Question: I'm stumped, and could be being very stupid - but I can't figure this one out.
I have some data which is being converted to an 'ArrayList'. The data looks like this:
> [ ["a", "b", "c"], ["1", "2", "3"] ]
So essentially, it's an array of string arrays. I'd love to get it into this format 'List<List<string>>', so I can access and manipulate the data easily - but I can't figure out how to do it!
As 'ArrayList' is not strongly typed, I'm getting into a world of trouble trying to cast the first element of the 'ArrayList' into anything useful.
As you can see from the snippet below, the 'ArrayList' has two elements, each with 26 elements (which is representative of my data, there's two entries of 26 strings).

Can anyone show me how to turn an 'ArrayList' representation of the data above, into a 'List<List<string>>' please?
Thanks!!
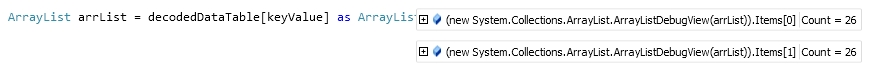
Answer: When dealing with non-generic collections, you can use some LINQ if you perform a 'Cast<>()' or filter using 'OfType<>()'. Assuming these are homogeneous collections, you can do this:
'''
arrList.Cast<IEnumerable>()
.Select(enumerable => enumerable.Cast<string>()
.ToList())
.ToList();
'''